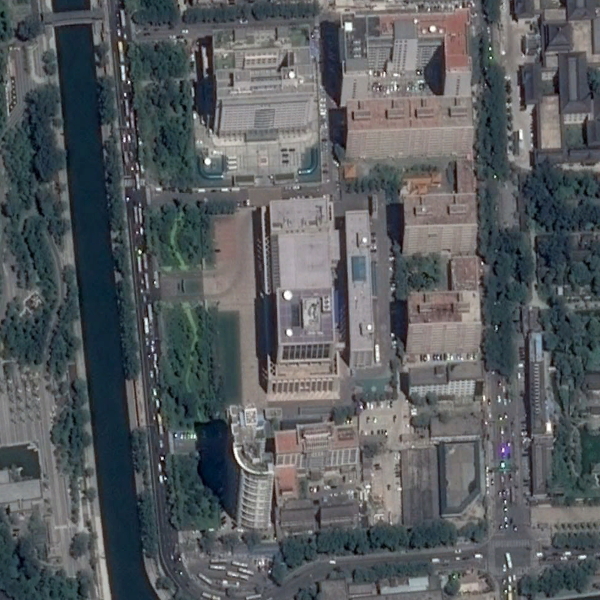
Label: Commercial